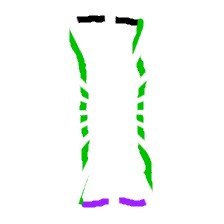
Shape: rectangle